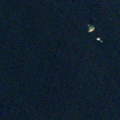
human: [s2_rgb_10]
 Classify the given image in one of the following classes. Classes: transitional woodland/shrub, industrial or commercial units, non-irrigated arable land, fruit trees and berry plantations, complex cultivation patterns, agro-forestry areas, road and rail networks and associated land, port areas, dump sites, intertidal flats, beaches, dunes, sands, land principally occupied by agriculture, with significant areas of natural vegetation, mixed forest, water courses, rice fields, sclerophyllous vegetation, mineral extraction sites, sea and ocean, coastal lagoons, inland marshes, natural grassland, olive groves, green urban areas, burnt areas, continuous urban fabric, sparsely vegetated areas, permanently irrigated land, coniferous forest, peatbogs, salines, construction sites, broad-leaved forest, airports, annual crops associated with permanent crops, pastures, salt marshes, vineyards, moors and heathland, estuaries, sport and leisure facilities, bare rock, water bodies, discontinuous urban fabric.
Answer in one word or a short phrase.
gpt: water bodies